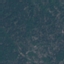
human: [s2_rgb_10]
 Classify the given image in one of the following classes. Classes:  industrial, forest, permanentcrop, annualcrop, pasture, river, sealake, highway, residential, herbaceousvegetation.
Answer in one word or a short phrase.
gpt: Forest